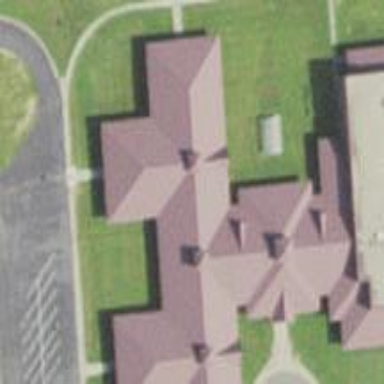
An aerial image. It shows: Building.